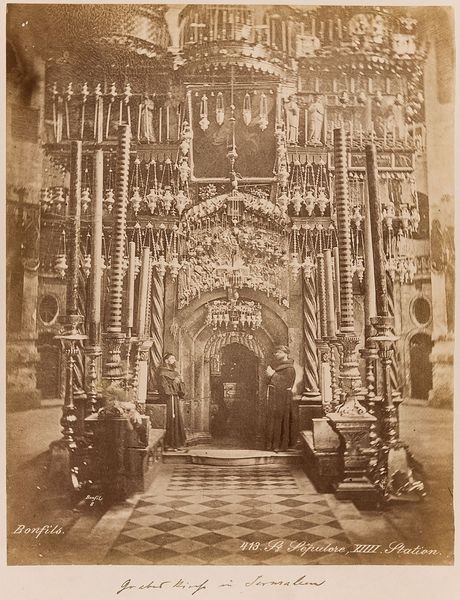
Titel: St. Sépulcre, Xllll. Station
Künstler: Félix Bonfils
Standort: Hamburg
Institution: Museum für Kunst und Gewerbe Hamburg
Schlagwörter: innenraum, kirche, foto, fotografie, photographie, photo, karton, kircheninneres, grab, grabkapelle, albumin, grabeskirche, lichtbild, reisefotografie, kreuzwegstation, schwarzweißpositivverfahren, silbersalzverfahren, schwarzweißfotografie, stätte, grabstätte, reisephotographie, albuminpapier, pilgerstätte, mönch